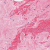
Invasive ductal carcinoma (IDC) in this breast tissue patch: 0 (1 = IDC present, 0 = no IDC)